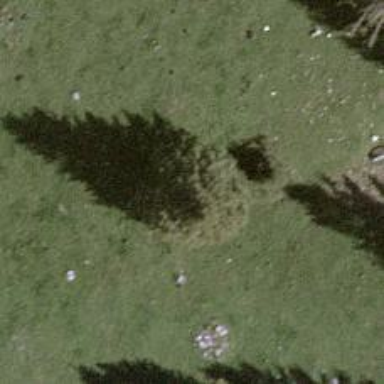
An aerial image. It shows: Single tag "natural: tree."